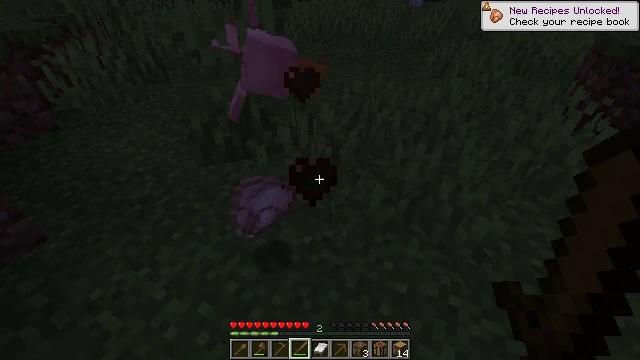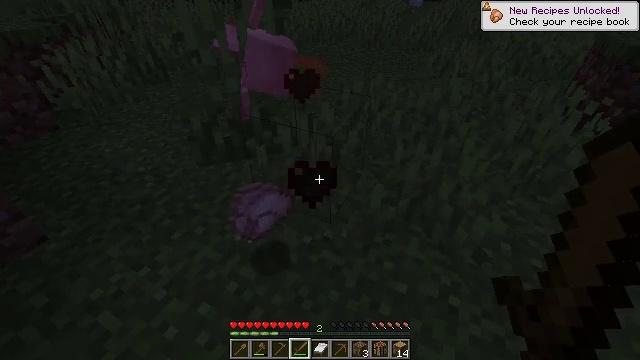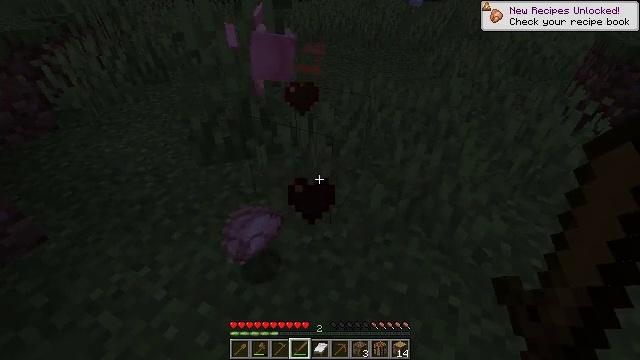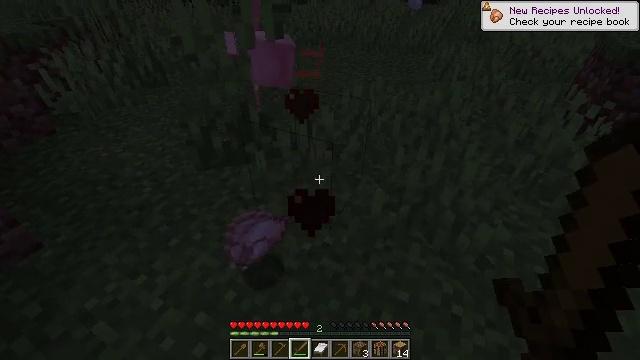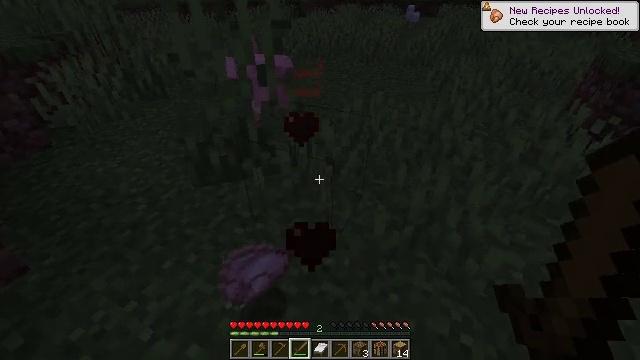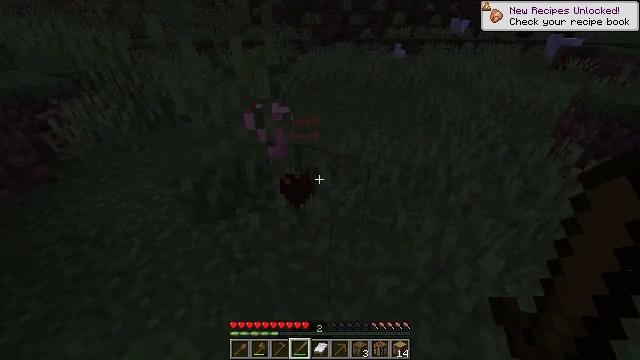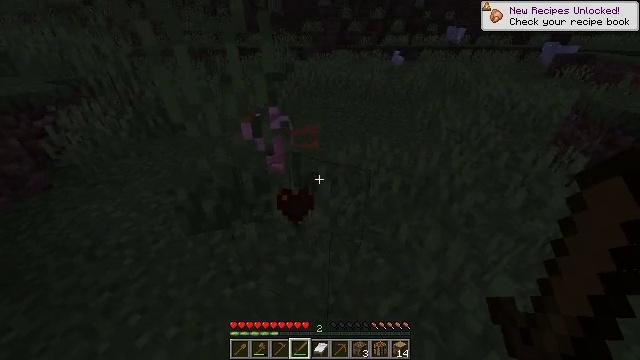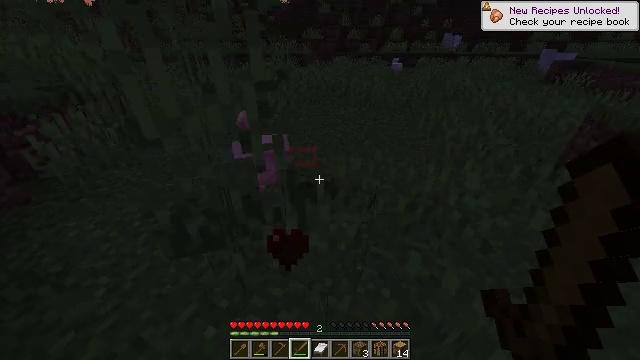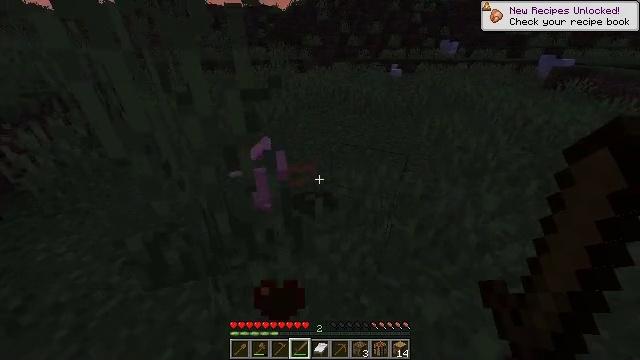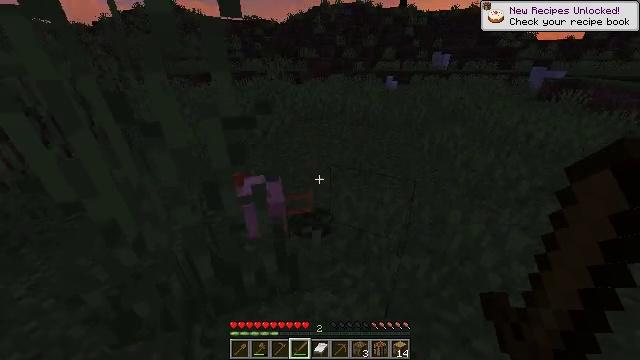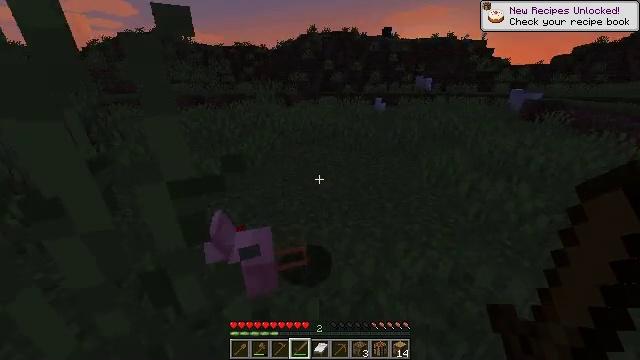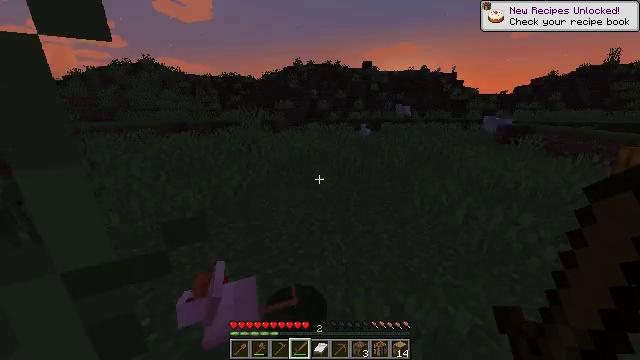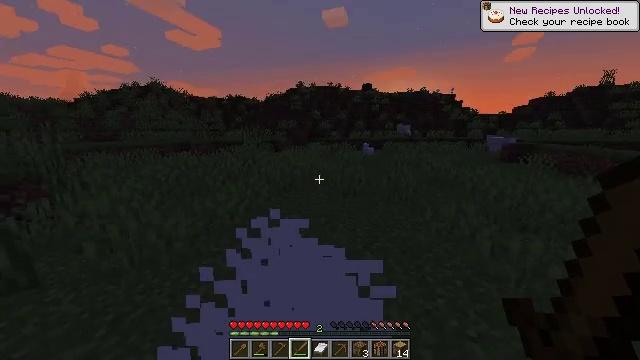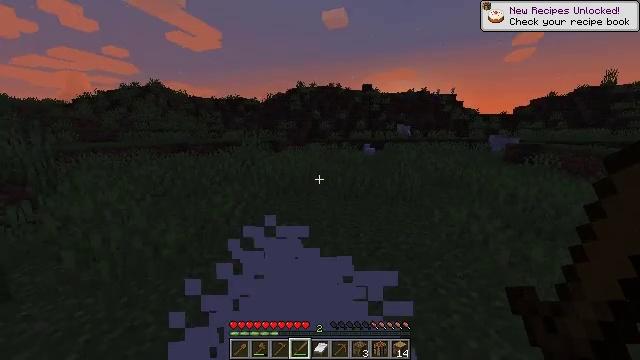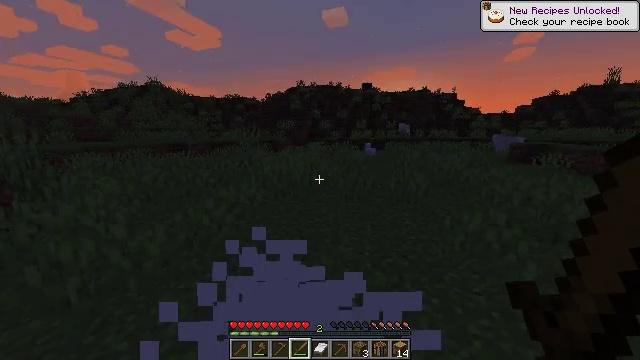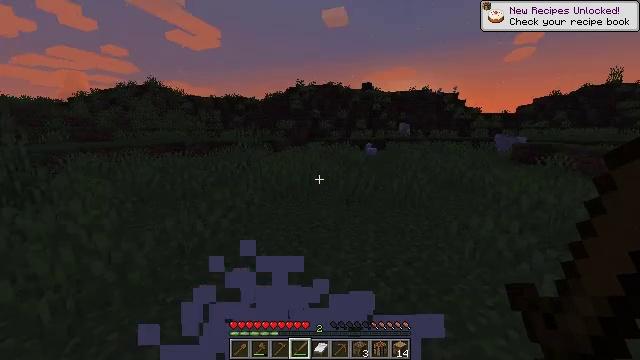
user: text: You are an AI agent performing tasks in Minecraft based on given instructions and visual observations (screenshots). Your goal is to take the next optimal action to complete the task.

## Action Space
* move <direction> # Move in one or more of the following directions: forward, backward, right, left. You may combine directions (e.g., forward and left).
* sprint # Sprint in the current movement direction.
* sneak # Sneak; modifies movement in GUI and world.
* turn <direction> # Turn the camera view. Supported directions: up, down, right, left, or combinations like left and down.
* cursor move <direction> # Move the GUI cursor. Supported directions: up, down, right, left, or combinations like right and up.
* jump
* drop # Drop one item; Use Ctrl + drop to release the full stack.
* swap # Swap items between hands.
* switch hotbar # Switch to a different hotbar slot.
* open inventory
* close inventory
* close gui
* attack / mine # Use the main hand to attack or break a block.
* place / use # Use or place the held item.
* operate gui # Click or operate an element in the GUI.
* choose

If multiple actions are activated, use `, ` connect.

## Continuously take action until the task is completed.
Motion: motion action
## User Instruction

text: Hunt a chicken.
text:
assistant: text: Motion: no_op
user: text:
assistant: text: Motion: no_op
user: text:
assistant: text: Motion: move forward, sprint
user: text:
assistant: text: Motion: move forward, sprint, turn up
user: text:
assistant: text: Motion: move forward, sprint, turn up
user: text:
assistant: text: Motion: move forward, sprint
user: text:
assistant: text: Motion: move forward, sprint
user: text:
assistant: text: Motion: move forward, sprint, turn up
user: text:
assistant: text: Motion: move forward, sprint, turn up
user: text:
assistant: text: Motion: move forward, sprint, turn right and up
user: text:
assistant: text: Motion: move forward, sprint, turn right and up
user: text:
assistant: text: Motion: move forward, sprint, turn up
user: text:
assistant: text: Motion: move forward, sprint
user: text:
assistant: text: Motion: move forward, sprint
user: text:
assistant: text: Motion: no_op
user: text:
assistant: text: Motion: no_op
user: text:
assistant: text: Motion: turn left
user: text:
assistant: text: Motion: turn down
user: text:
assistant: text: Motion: turn right
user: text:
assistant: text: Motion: turn right
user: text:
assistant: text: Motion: turn right and down
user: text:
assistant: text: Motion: turn right and down
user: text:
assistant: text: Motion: turn right and down
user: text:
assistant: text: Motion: turn right
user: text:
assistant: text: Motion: turn right and up
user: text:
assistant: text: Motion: turn right and up
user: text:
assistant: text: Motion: turn right and up
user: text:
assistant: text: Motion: turn right and up
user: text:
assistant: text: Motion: turn right and up
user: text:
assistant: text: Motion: turn right